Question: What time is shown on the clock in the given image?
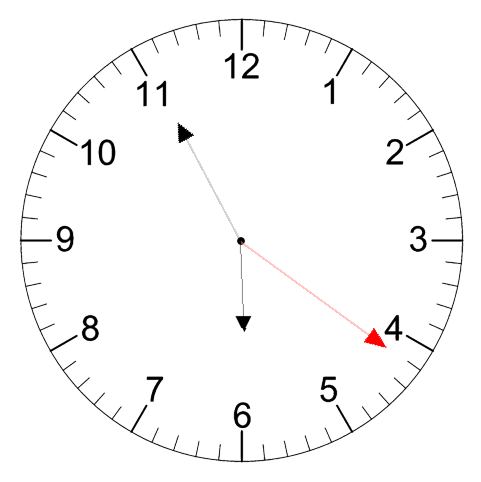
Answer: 05:55:21